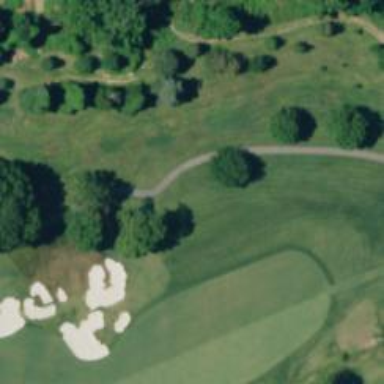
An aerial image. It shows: Golf cartpath that is also road path.